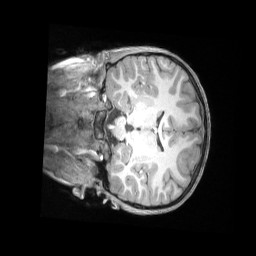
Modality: T1w
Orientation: coronal
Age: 8
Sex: male
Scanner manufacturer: siemens
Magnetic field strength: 3 T
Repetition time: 2.53 s
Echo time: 0.00164 s